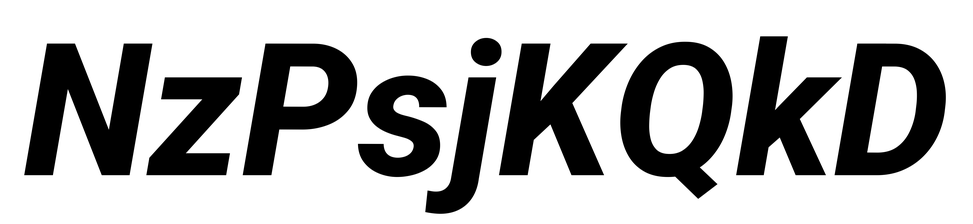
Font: Roboto-Italic_ExtraBold_Italic